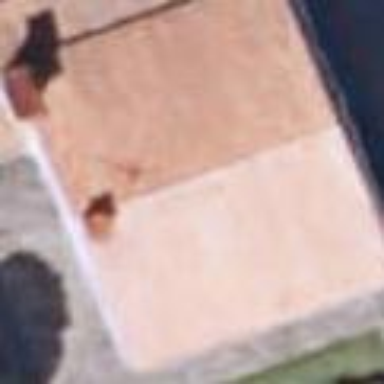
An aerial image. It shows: Simple house.